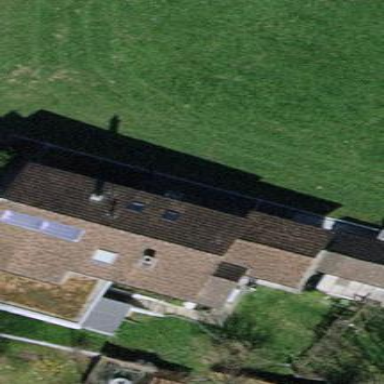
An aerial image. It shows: Detached building.